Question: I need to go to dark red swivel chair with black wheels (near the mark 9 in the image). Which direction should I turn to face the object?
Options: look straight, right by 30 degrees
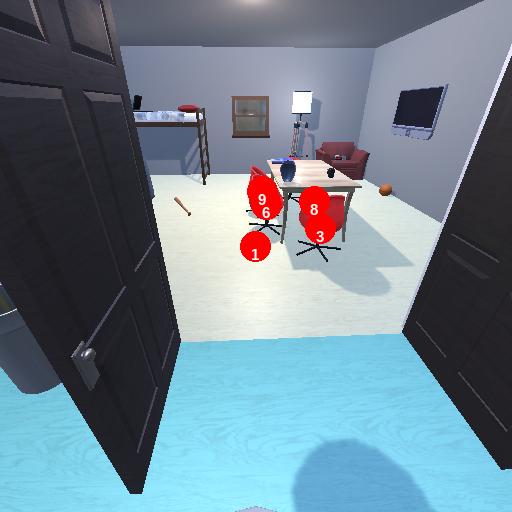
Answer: look straight